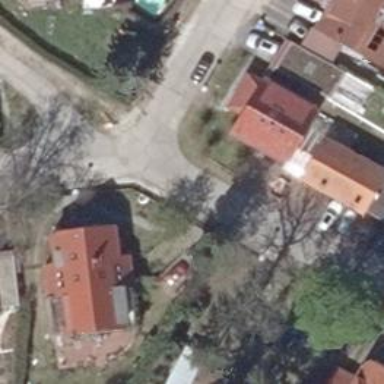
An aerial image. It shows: Residential road surfaced with concrete plates.